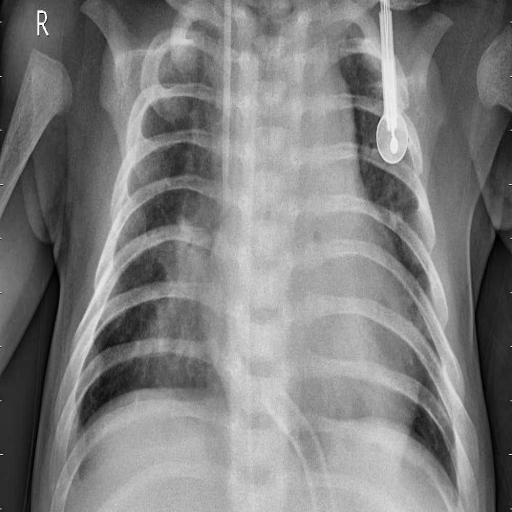
Finding: PNEUMONIA